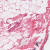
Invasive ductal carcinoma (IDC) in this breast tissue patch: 0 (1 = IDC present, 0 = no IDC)